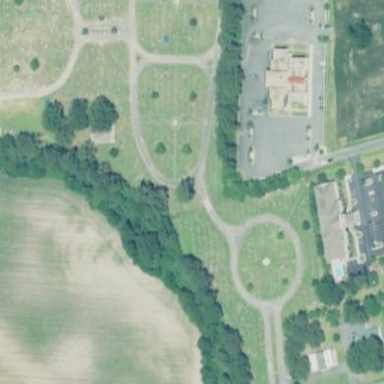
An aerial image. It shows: Cemetery.